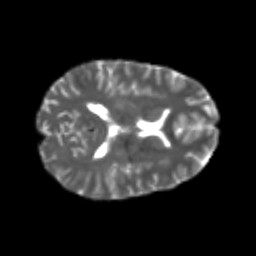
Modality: T2w
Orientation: axial
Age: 24
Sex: female
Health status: healthy
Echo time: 0.074 s